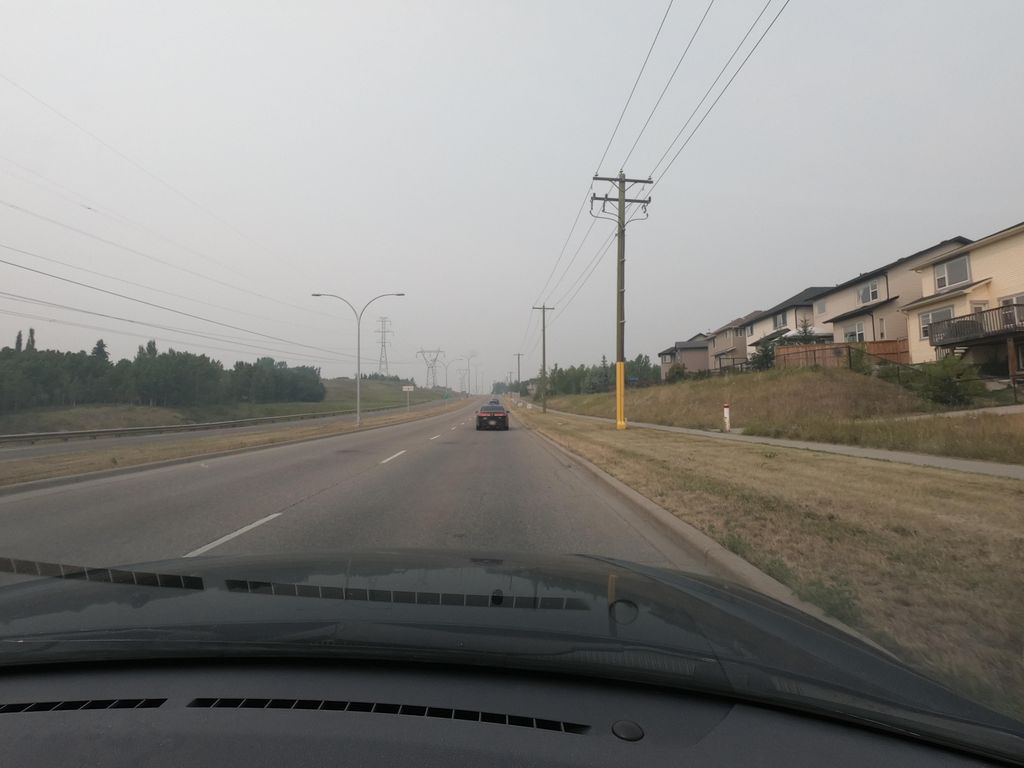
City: calgary